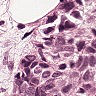
Metastatic tissue present: yes